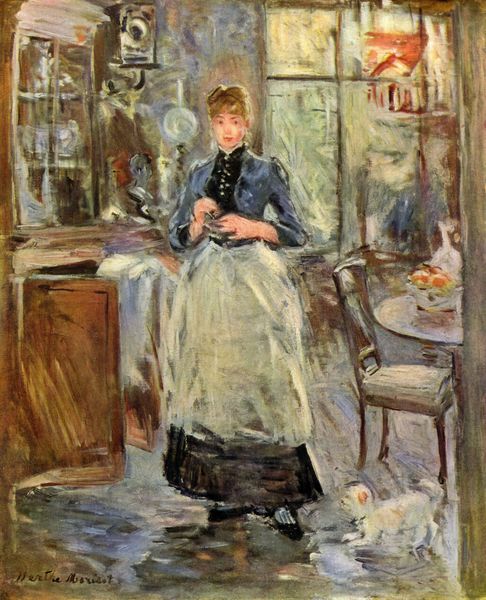
Titel: Im Esszimer
Künstler: Berthe Morisot
Standort: Washington (District of Columbia)
Institution: National Gallery of Art
Schlagwörter: blau, gemälde, schatten, wasser, weiß, gelb, grün, impressionismus, mädchen, stadt, bar, braun, cafe, fenster, frankreich, frau, grau, haar, hell, hintergrund, kleid, kreide, lampe, licht, orange, pastell, raum, renoir, schwarz, stuhl, tisch, tür, zimmer, ausblick, dach, dame, gebäude, haus, hund, obst, rot, tuch, hochformat, rock, blond, jacke, lokal, wand, gesicht, schale, stehen, bildnis, hände, innenraum, möbel, portrait, porträt, signatur, öl, spiegelung, kirche, haare, interieur, sessel, stehend, pflanzen, locken, rosa, alltag, genre, früchte, garten, stilleben, vase, orangen, schürze, kommode, schrank, wohnzimmer, türen, haltung, schuhe, dielen, blue, chair, hands, lamp, white, window, women, black, dress, female, hair, interior, lady, modern, painting, polster, table, weib, woman, yellow, monet, reflexe, uhr, hausdame, maid, servant, esszimmer, brown, stube, junge frau, morisot, blumenstrauss, katze, gefäß, corinth, offen, porzellan, geschirr, leinwand, bedienung, vitrine, komode, schranktür, karaffe, küche, kellnerin, mamsell, obstschale, glasfenster, fruit, frauenportrait, girl, weibchen, barbizon, farbfelder, hausarbeit, texture, früchtekorb, sexy, color, buttons, dog, glasses, obstkorb, glass, jacket, umrühren, vertikalität, door, rote lippen, vest, petroleumlampe, pfanne, cat, colorful, pots, pastel, shoes, glasvitrine, buffet, apron, impressionist, lichtdurchflutet, work, china, bufett, standing, cabinet, lick, pet, blaues kleid, gestural, berthe, glaswand, pendant, ausblick auf kirche, dienstmagt, interieurszene, onstkorb, signatur links unten, vertkalität, weißer pudel, furniture, inside, restaurant, mess, kitchen, 1850, stuhll, dishes, puppy, pans, shelves, cusion, mixing, enstuhl, stirring, buffett, waitress, cubboard, employee